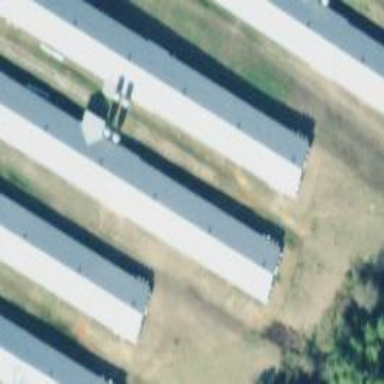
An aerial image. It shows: Poultry house.